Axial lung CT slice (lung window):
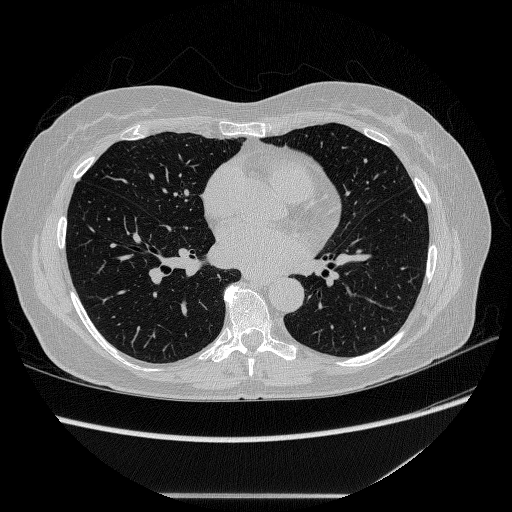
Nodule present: no